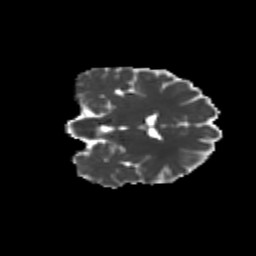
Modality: MD
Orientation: coronal
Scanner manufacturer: siemens
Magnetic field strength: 3 T
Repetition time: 9.2 s
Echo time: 0.084 s